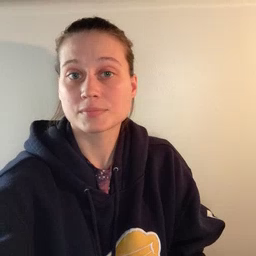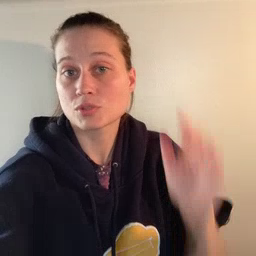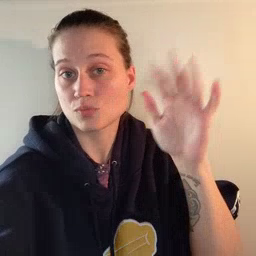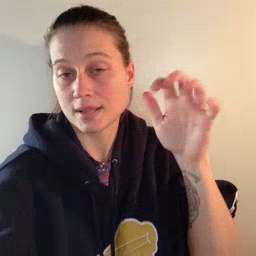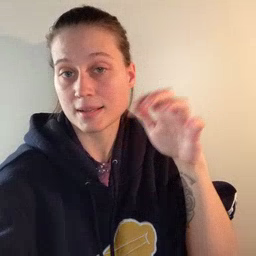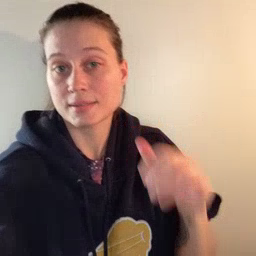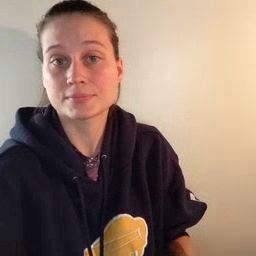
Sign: rain